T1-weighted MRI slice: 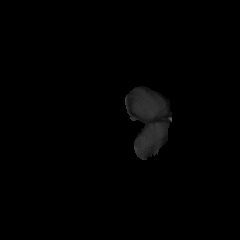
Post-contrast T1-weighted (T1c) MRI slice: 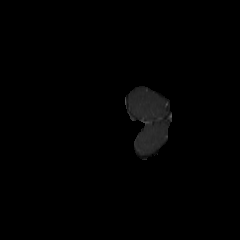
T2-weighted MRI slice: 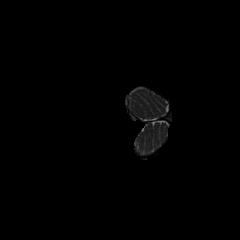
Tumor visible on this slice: no